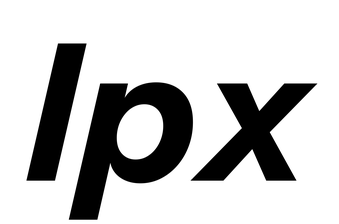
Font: InstrumentSans-Italic_Bold_Italic